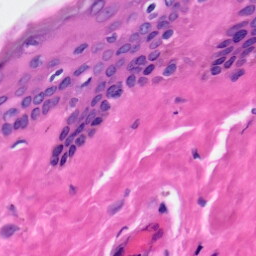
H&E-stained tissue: Skin